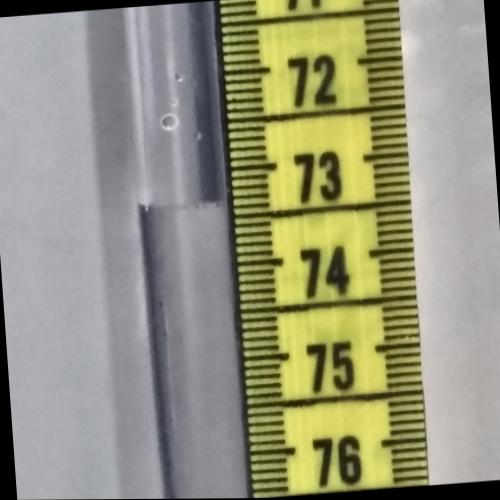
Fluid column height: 73.3 cm